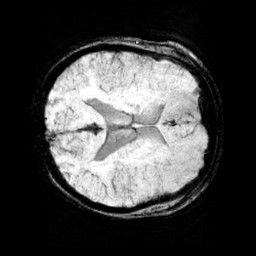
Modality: minIP
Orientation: axial
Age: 12
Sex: female
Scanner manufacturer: siemens
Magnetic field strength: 3 T
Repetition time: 0.027 s
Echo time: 0.02 s